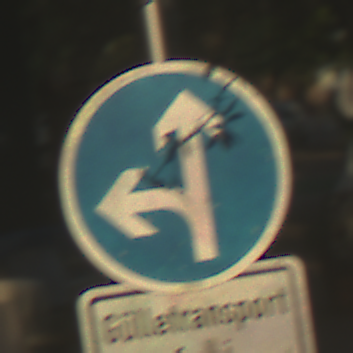
Verkehrszeichen: VorgeschriebeneFahrtrichtungGeradeausOderLinks
Zusatzzeichen unten: BesondereFahrzeugeUndTransportgueter12
Umgebung: Outdoor, Suburban
Tageszeit: SunriseSunset
Wetter: Clear
Licht: Natural
Jahreszeit: NotSpecified
Kontrast: HighContrast